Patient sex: F
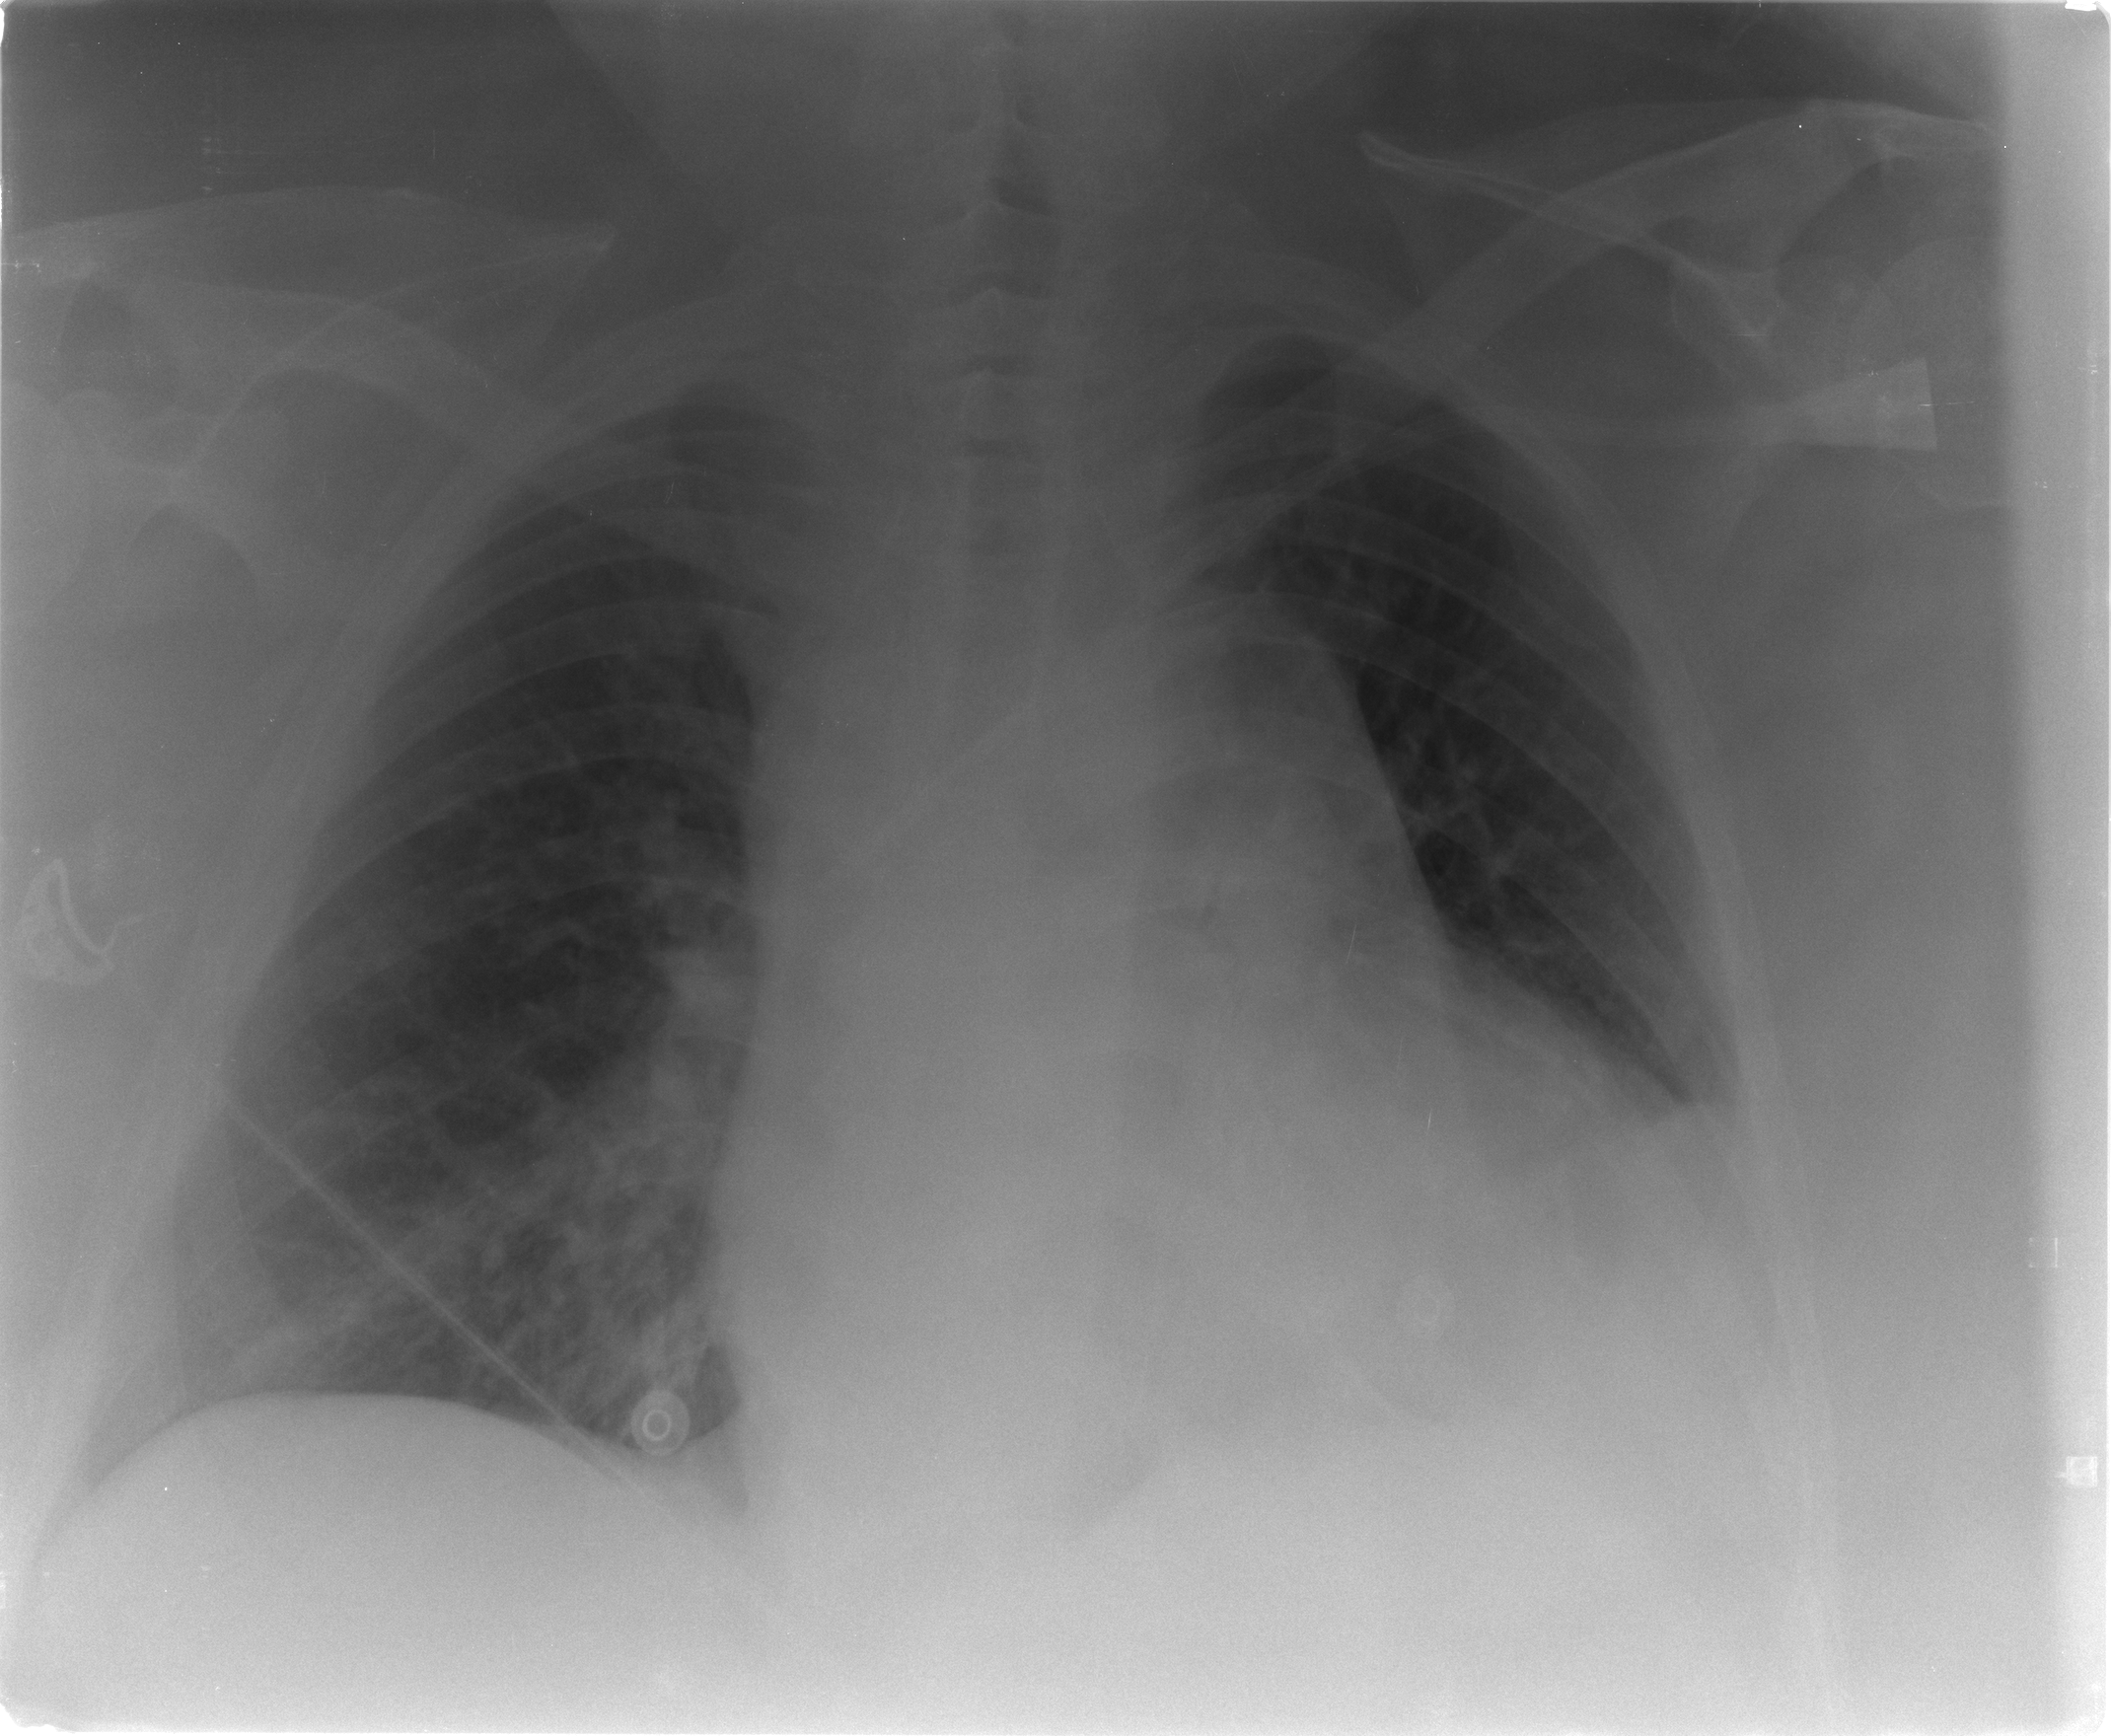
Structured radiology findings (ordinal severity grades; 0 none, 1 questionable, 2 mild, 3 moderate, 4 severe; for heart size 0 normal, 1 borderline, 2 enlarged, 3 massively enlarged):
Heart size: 3
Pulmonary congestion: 2
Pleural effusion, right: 0
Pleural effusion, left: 3
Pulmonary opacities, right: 1
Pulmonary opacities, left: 0
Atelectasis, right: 2
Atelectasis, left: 2